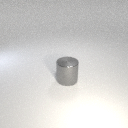
large gray metal cylinder